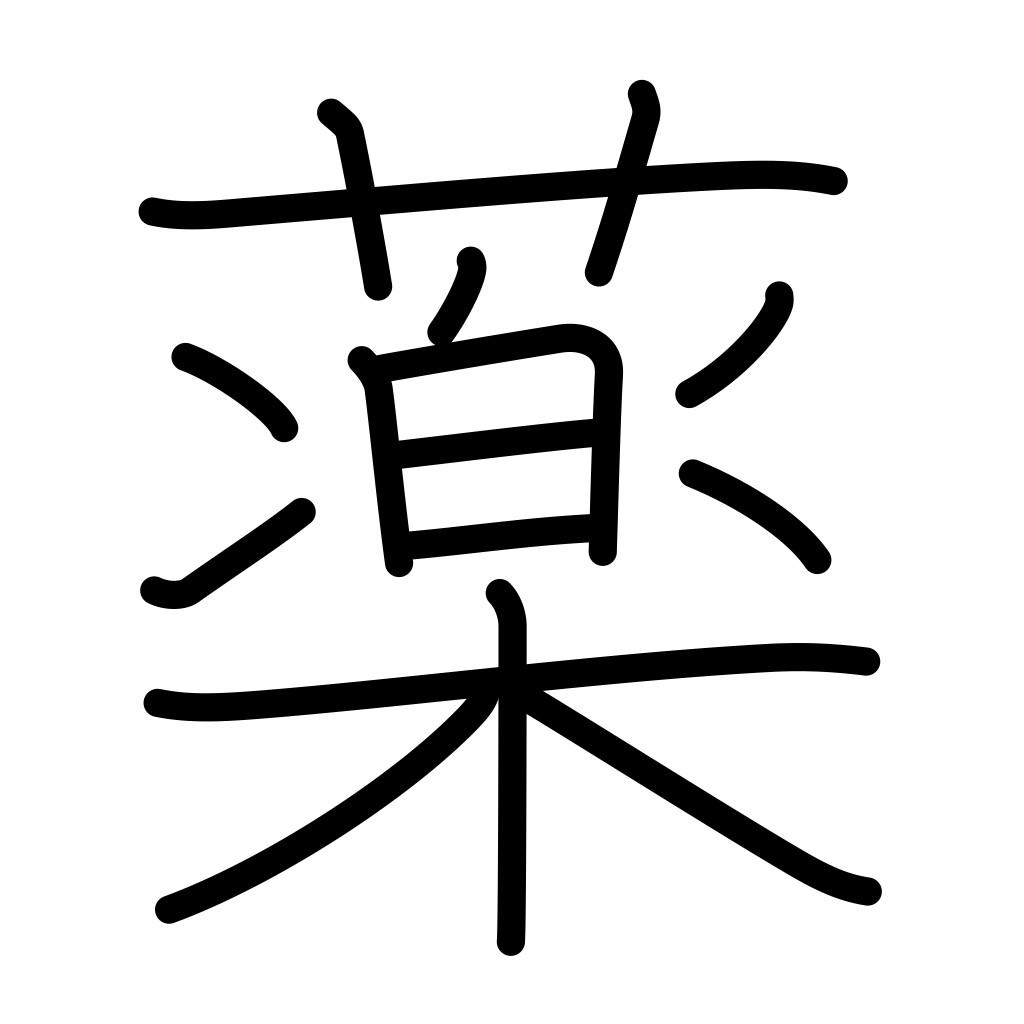
Meaning: medicine, chemical, enamel, gunpowder, benefit